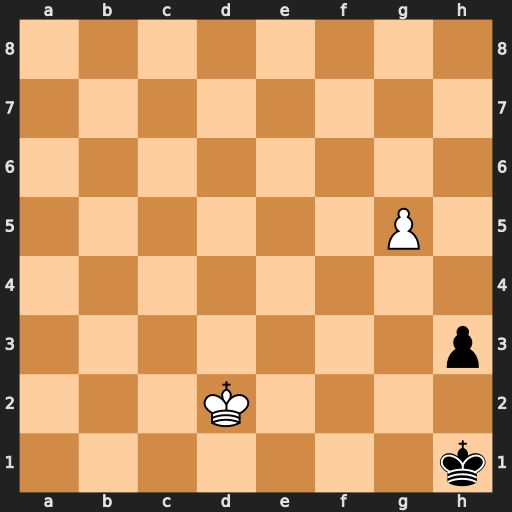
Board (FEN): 8/8/8/6P1/8/7p/3K4/7k
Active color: w
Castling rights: -
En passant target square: -
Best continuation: g6 h2 g7 Kg1 g8=Q+